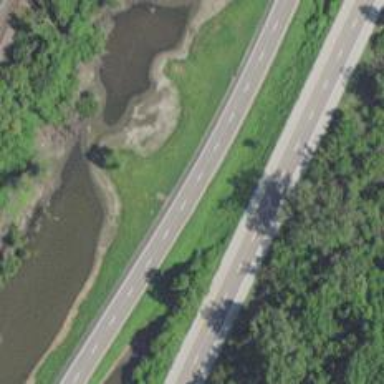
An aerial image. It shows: Trunk highway.